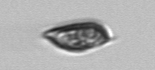
Label: Prorocentrum_triestinum